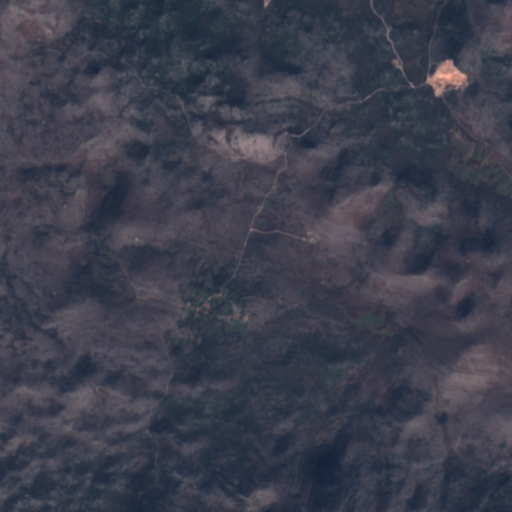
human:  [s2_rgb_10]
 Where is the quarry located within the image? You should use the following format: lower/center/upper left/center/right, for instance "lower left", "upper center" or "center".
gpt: The quarry is located in the upper right of the image.
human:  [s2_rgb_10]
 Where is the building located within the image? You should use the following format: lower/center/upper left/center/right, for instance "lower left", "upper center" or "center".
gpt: There is no building in the image.